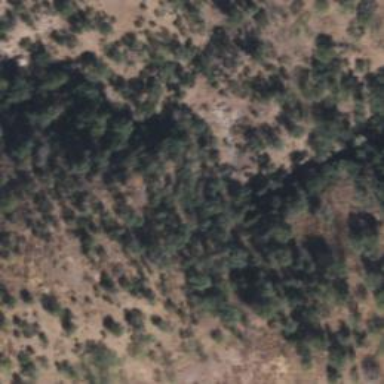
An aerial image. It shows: Evergreen needle-leaved woodland.